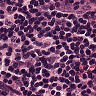
Metastatic tissue present: no